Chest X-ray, AP view. Patient: 25 years old, sex M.
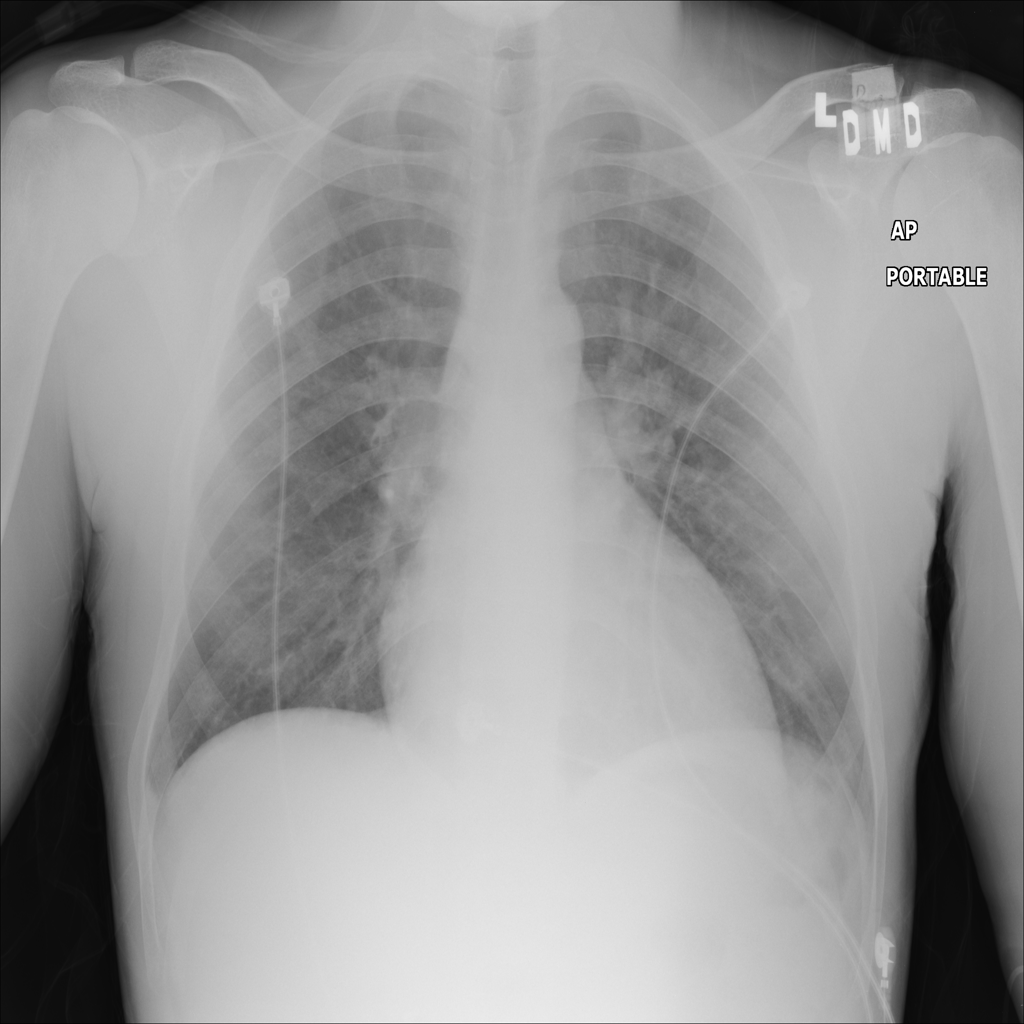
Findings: Edema